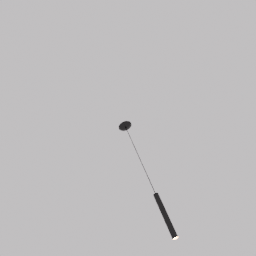
Label: lighting